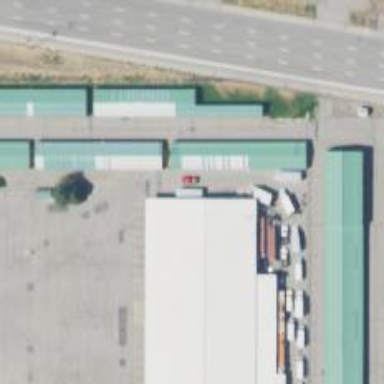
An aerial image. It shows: Commercial area with storage rental shop.